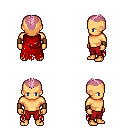
a pixel art fantasy rpg character, male body template, human, tanned skin, red tattered cape, red pants, pink short mohawk hairstyle, leather bracers, four views (front, back, left, right), 2x2 character sprite sheet, small pixel art, hard edges, no anti-aliasing